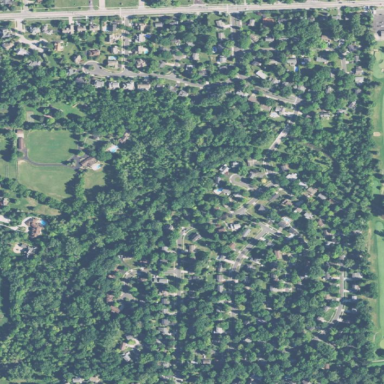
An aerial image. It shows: Residential area composed of single-family homes.